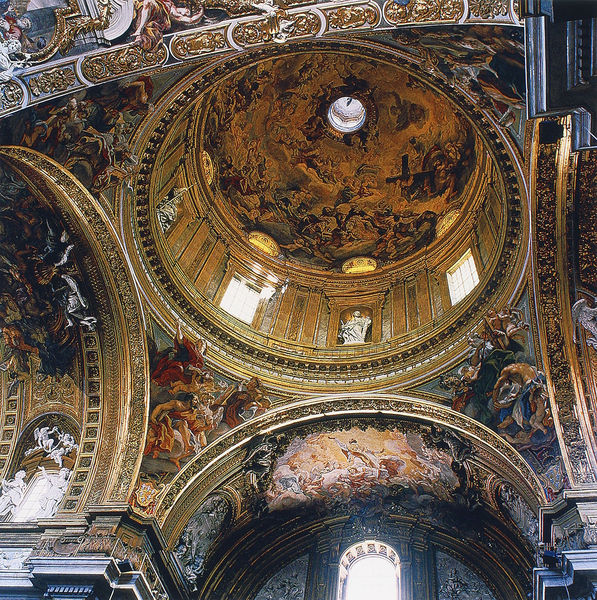
Titel: Deckengemälde “Duplex Intercessio” in der Kuppel von Il Gesù in Rom
Künstler: Giovanni Battista Gaulli
Standort: Rom, Il Gesù (EU - I - Latium)
Schlagwörter: gemälde, ausschnitt, fenster, laterne, licht, weiss, malerei, ornament, kirche, figur, gold, rund, skulptur, statue, bogen, figuren, kuppel, stuck, foto, gewölbe, kreuz, zwickel, kapitell, fresken, fresko, deckenmalerei, tonnengewölbe, vierung, deckenfresko, verkröpft, tamour, himmwl architektur